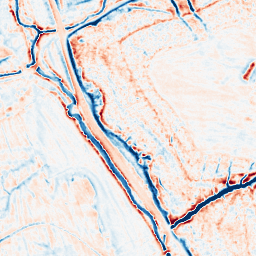
Category: multiscale
Decomposition family: dog_multiscale
Decomposition parameters: sigma_ratio: 1.4
n_scales: 5
base_sigma: 0.5
Upsampling method: bicubic
Upsampling parameters: scale: 2
Upsampling scale: 2